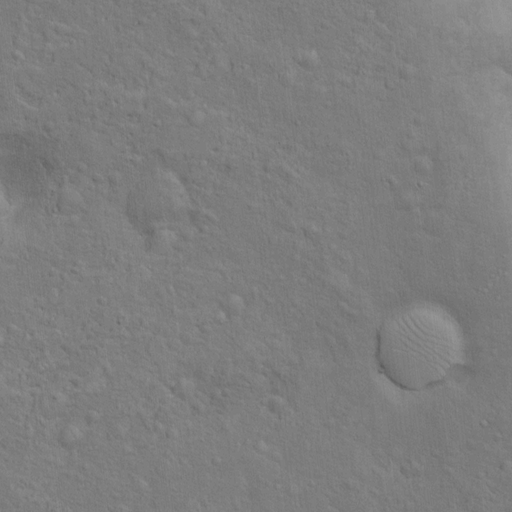
Classes present: Background, Cone